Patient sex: M
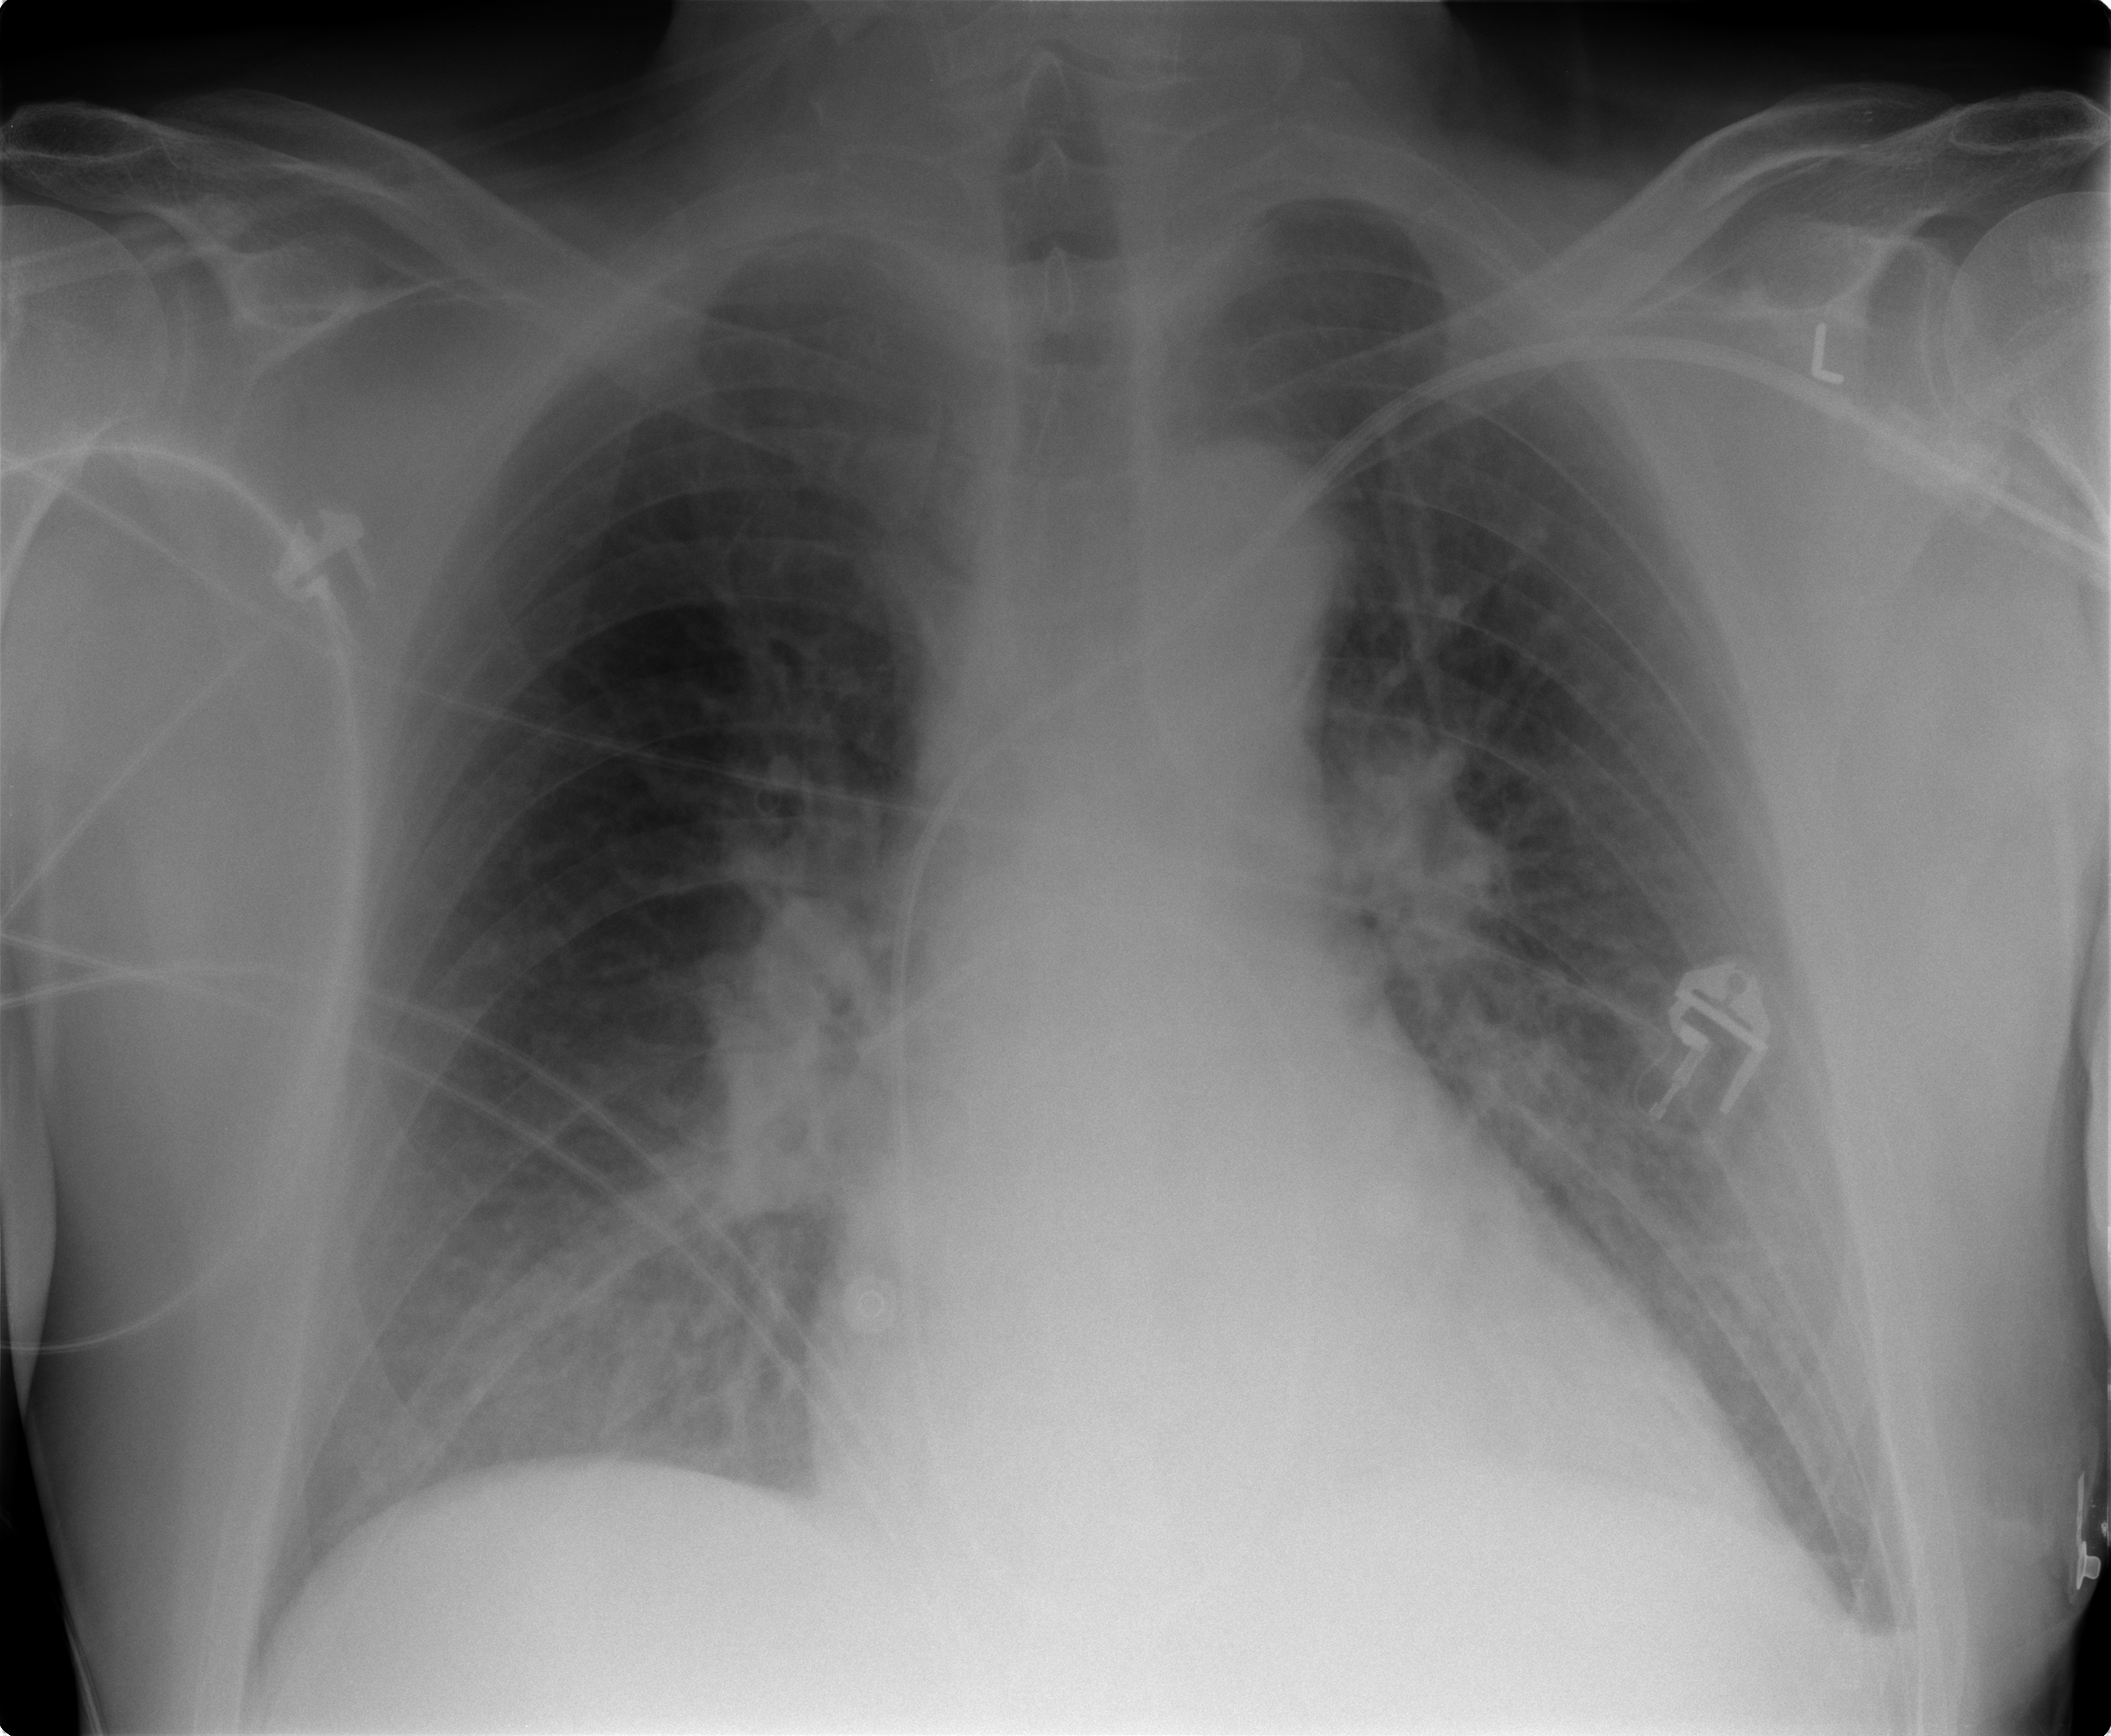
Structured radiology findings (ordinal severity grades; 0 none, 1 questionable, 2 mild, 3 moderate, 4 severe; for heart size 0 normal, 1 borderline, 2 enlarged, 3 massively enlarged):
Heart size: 2
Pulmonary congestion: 1
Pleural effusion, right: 0
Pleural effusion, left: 0
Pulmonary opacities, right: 0
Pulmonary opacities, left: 0
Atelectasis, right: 0
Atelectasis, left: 0